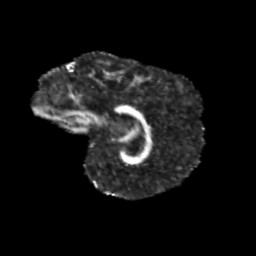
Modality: FA
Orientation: sagittal
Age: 9
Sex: male
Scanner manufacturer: siemens
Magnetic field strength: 3 T
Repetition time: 3.8 s
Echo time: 0.07 s